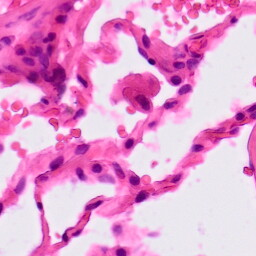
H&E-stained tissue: Lung